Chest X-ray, AP view. Patient: 9 years old, sex M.
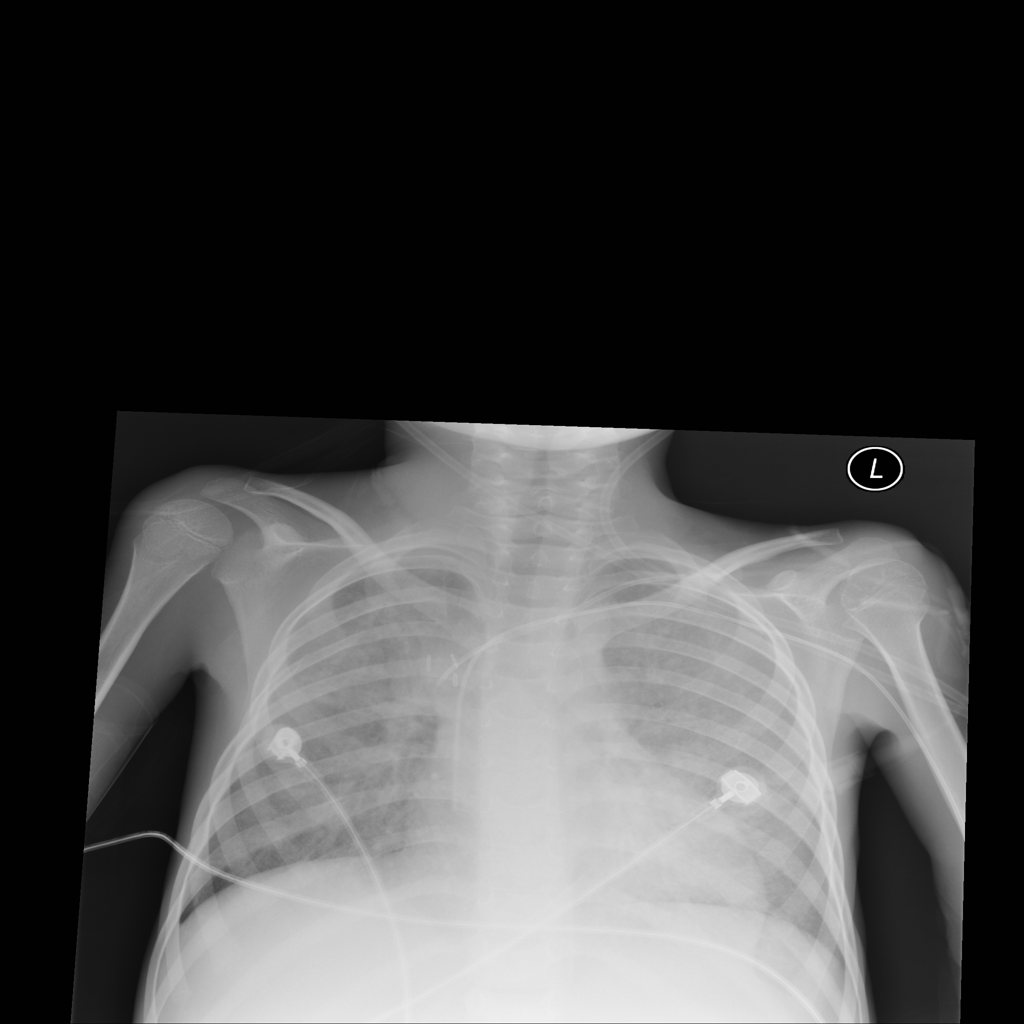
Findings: Consolidation